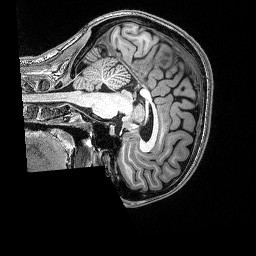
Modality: T1w
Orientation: sagittal